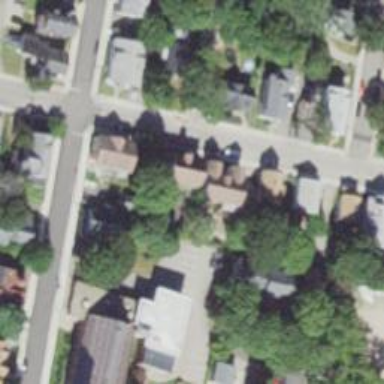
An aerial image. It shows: Residential driveway used as service road.